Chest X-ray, PA view. Patient: 27 years old, sex M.
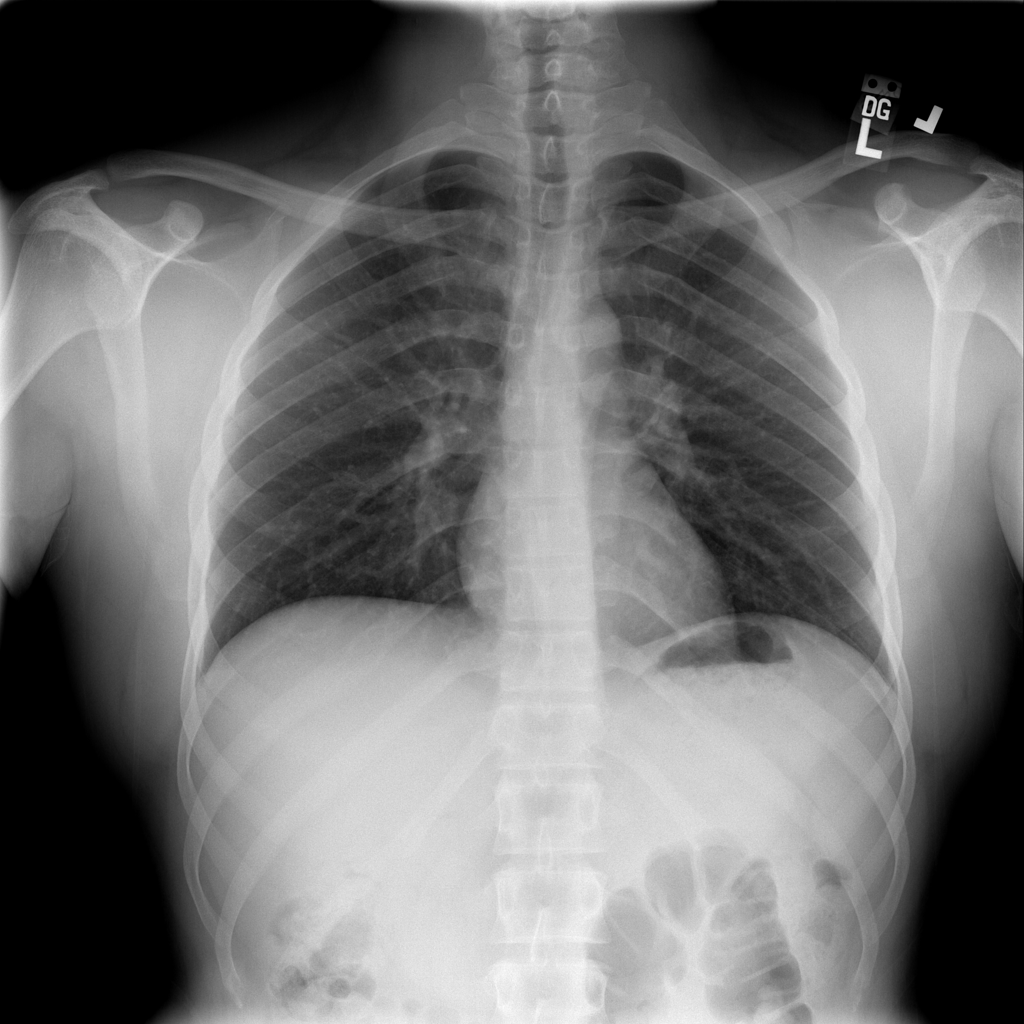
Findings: No Finding